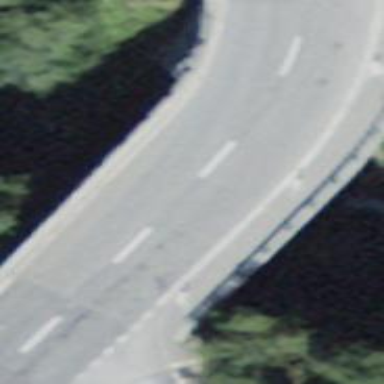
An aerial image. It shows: Primary highway on asphalt bridge.